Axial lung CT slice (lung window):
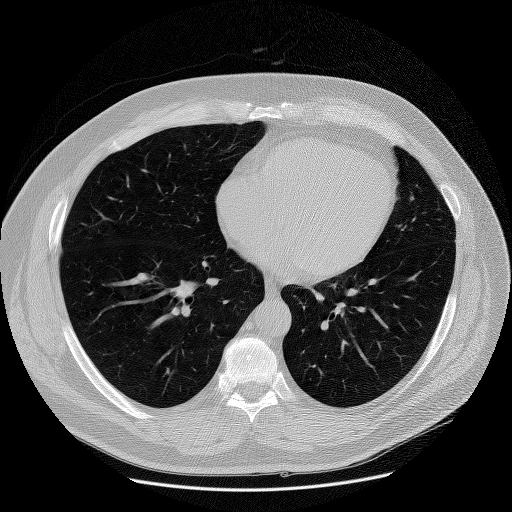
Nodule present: no